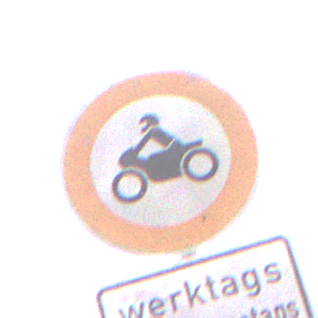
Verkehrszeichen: VerbotKraftraeder
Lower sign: ZeitangabenMitBeschraenkungAufWochentage7
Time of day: MorningAfternoon
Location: Outdoor (Urban)
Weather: Overcast
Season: NotSpecified
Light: Natural